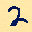
Label: 2